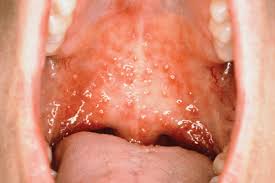
Condition: Mouth Ulcer